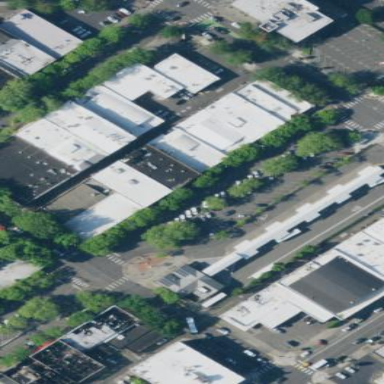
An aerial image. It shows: Street-side parking area.